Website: apple
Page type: billing-address
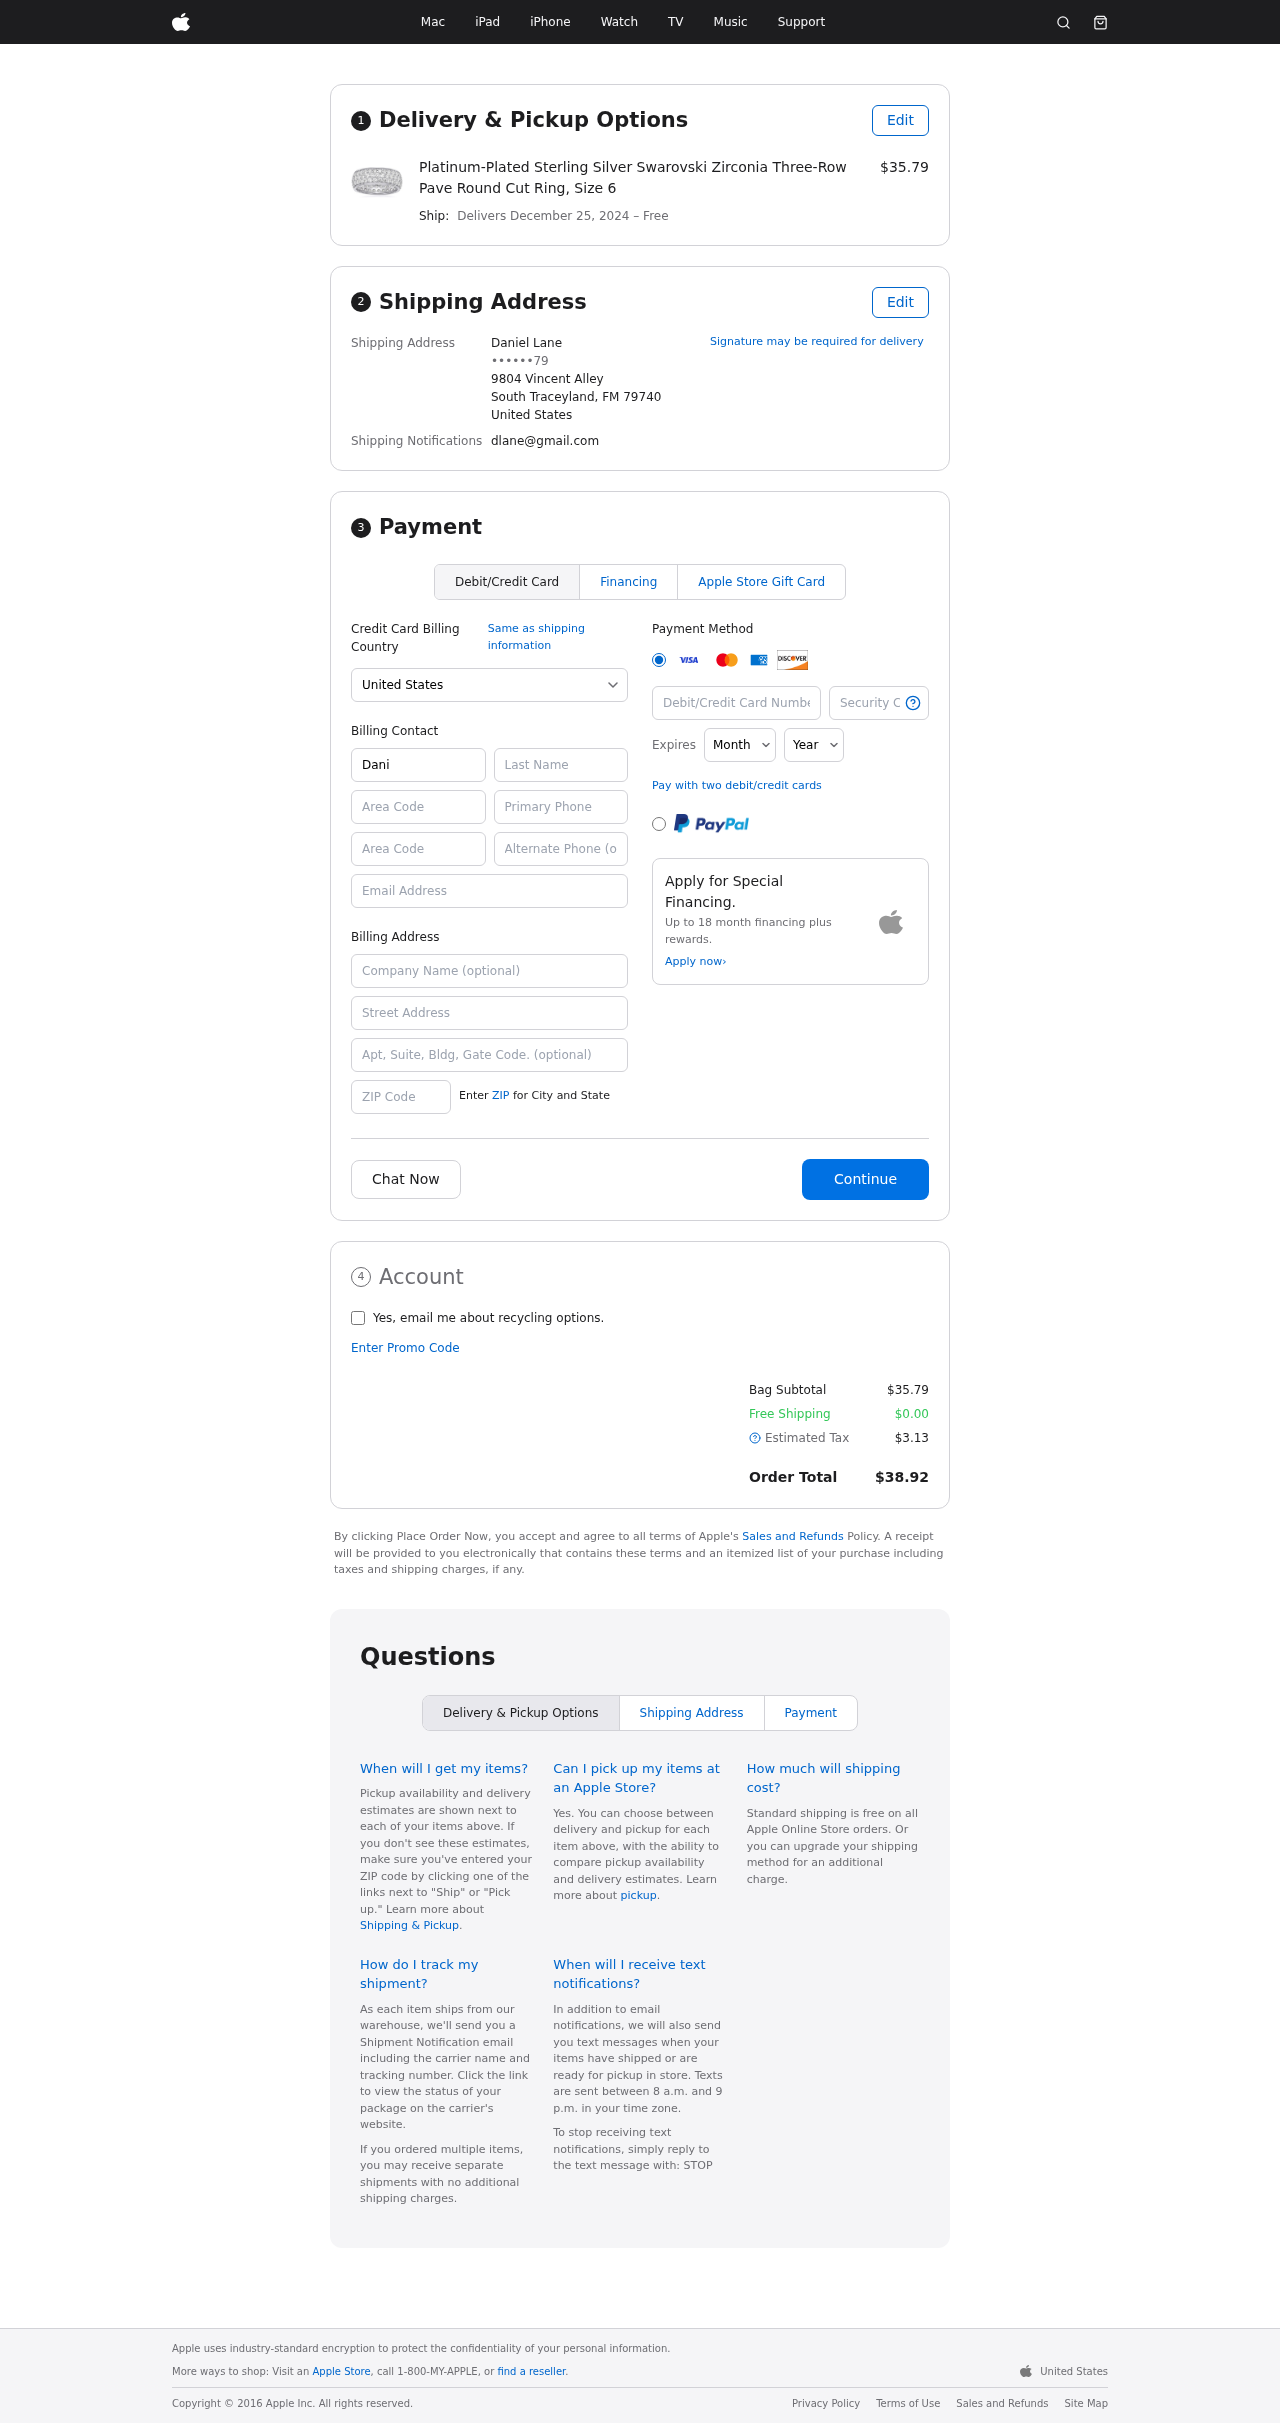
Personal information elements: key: PII_CARD_CVV
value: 511
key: PII_CARD_EXPIRY_MONTH
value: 01
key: PII_CARD_EXPIRY_YEAR
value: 30
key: PII_CARD_NUMBER
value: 6559 0537 5499 0498
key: PII_CITY_STATE_ZIP
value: South Traceyland, FM 79740
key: PII_COUNTRY
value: United States
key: PII_EMAIL
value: dlane@gmail.com
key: PII_FULLNAME
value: Daniel Lane
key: PII_STREET
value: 9804 Vincent Alley
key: PII_PHONE_MASKED
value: ••••••79
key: PII_BILLING_FIRSTNAME
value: Daniel
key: PII_BILLING_LASTNAME
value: Lane
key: PII_BILLING_PHONE_AREA
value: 975
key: PII_BILLING_PHONE
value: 9759264379
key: PII_BILLING_EMAIL
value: dlane@gmail.com
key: PII_BILLING_COMPANY
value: Buckley, Olsen and Jackson
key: PII_BILLING_STREET
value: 9804 Vincent Alley
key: PII_BILLING_STREET2
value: Suite 257
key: PII_BILLING_POSTCODE
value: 79740
Product elements: key: PRODUCT1_NAME
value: Platinum-Plated Sterling Silver Swarovski Zirconia Three-Row Pave Round Cut Ring, Size 6
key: PRODUCT1_PRICE
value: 35.79
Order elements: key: ORDER_DELIVERY_DATE
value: December 25, 2024
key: ORDER_SUBTOTAL
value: $35.79
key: ORDER_SHIPPING_COST
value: $0.00
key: ORDER_TAX
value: $3.13
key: ORDER_TOTAL
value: $38.92